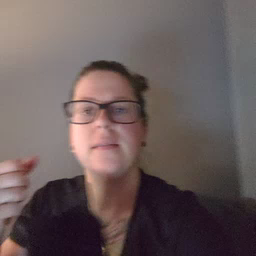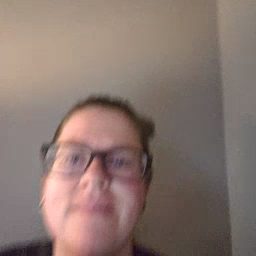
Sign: make